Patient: sex M, age 29
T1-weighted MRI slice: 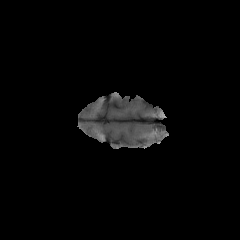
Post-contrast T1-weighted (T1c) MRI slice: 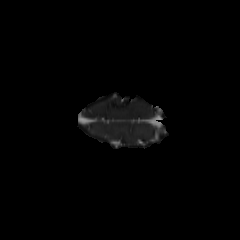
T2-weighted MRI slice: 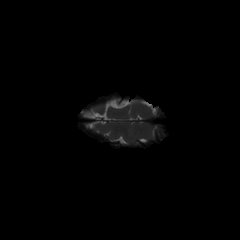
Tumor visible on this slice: no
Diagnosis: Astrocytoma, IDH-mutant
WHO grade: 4